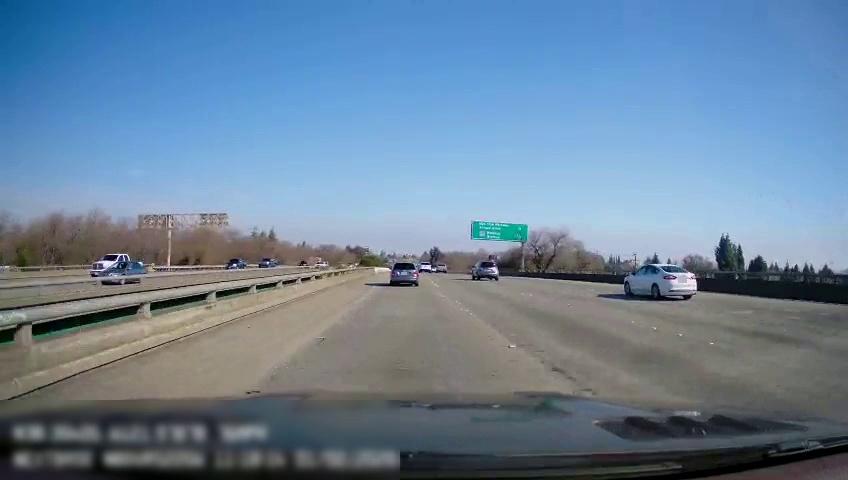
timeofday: Day
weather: Sunny
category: Drivable Space
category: Drivable Space
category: Vehicles | Car
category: Vehicles | Truck
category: Vehicles | Car
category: Vehicles | Car
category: Vehicles | Truck
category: Vehicles | Car
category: Vehicles | SUV
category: Vehicles | Truck
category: Vehicles | Car
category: Vehicles | SUV
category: Lanes | Current Lane
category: Lanes | Current Lane
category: Lanes | Alternate Lane
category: Traffic | Signs